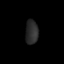
Tissue: prostate
Cell type: T cells
Senescence score: 0.7197
Nuclear area (px): 301
Mean DAPI intensity: 43.146